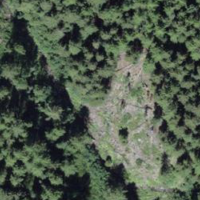
EUNIS habitat code: 43
Species observed at this site:
Petasites albus